Question: I'm trying to make some radio buttons appear the same way the normal buttons appear,but it seems like what I used for the normal buttons isn't working for the radio buttons.'Graduate Student' and 'Phd Student' should appear under the 'Add new student' but they appear as below,how can I make them a single nice column?

'''
public class Menu extends JPanel implements ActionListener{
static JPanel p =new JPanel(new GridBagLayout());
public static void Butty(){
JButton bAdd, bDelete;
bAdd= new JButton("Add a new student");
bAdd.setPreferredSize(new Dimension(200,30));
bDelete= new JButton("Delete till geek");
bDelete.setPreferredSize(new Dimension(200,30));
JRadioButtonMenuItem jAdd1,jAdd2,jAdd3;
ButtonGroup group = new ButtonGroup();
jAdd2= new JRadioButtonMenuItem("Graduate Student");
jAdd2.setPreferredSize(new Dimension(200,30));
group.add(jAdd2);
jAdd3= new JRadioButtonMenuItem("Phd Student");
jAdd3.setPreferredSize(new Dimension(200,30));
group.add(jAdd3);
p.setLayout(new GridBagLayout());
GridBagConstraints gbc = new GridBagConstraints();
gbc.gridx = 0;
gbc.gridy = 0;
gbc.gridwidth = 2;
p.add(bAdd,gbc);
gbc.gridy++;
p.add(jAdd2);
gbc.gridy++;
p.add(jAdd3);
gbc.gridy++;
p.add(bDelete,gbc);
gbc.gridy++;
}
private static void createAndShowGUI() {
JFrame frame = new JFrame("Something");
frame.setDefaultCloseOperation(JFrame.EXIT_ON_CLOSE);
JPanel cp2=new JPanel(new BorderLayout());
JPanel main=new JPanel(new GridLayout(1, 0));
cp2.setOpaque(true);
Butty();
cp2.add(p);
main.add(cp2);
frame.setContentPane(main);
frame.pack();
frame.setVisible(true);
}
}
'''
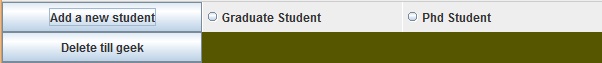
Answer: You forgot to pass the gridbag constraints when adding the radio buttons:
'''
p.add(jAdd2);
'''
should be
'''
p.add(jAdd2, gbc);
'''